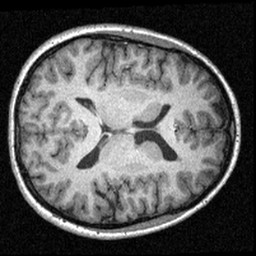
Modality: T1w
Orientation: axial
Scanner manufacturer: siemens
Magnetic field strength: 3 T
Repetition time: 1.57 s
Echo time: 0.00304 s